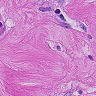
Metastatic tissue present: yes